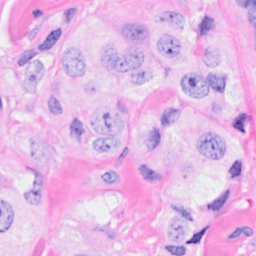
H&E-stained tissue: Breast